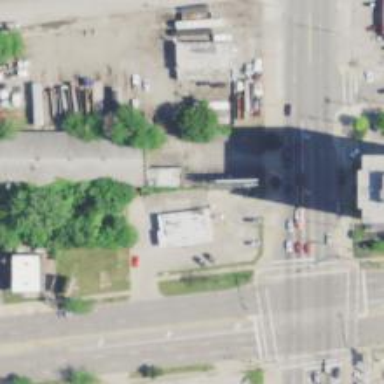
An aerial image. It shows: Convenience shop.